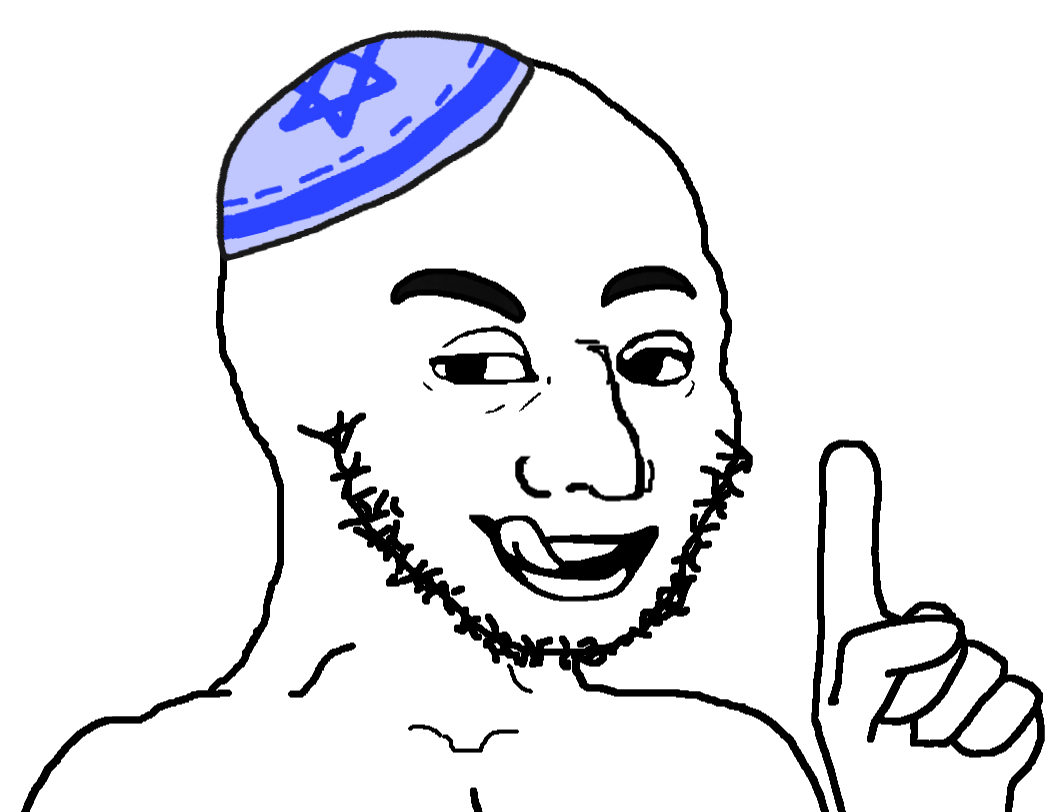
Label: 5_Smugjak